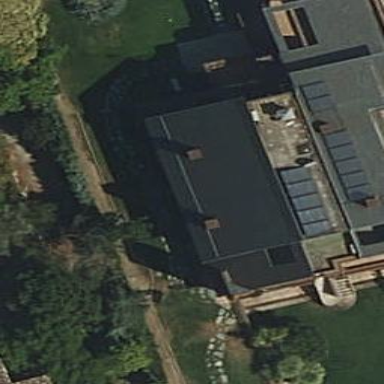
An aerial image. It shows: Part of building.